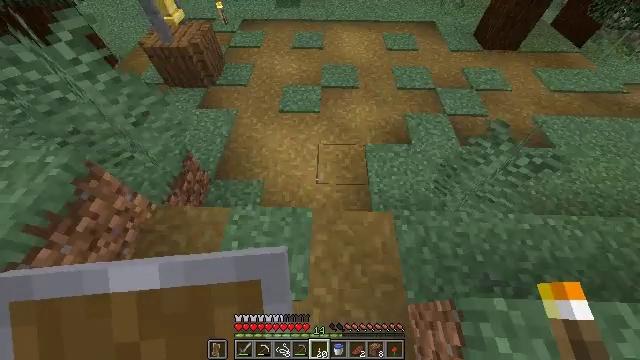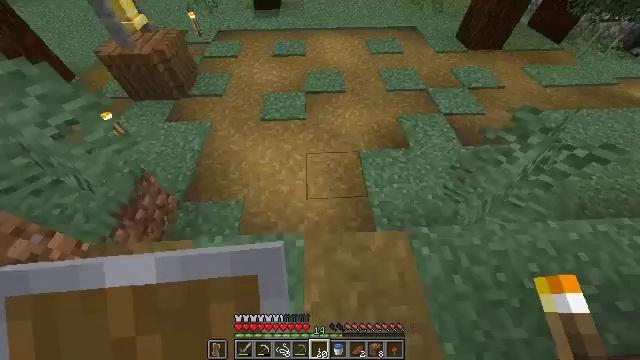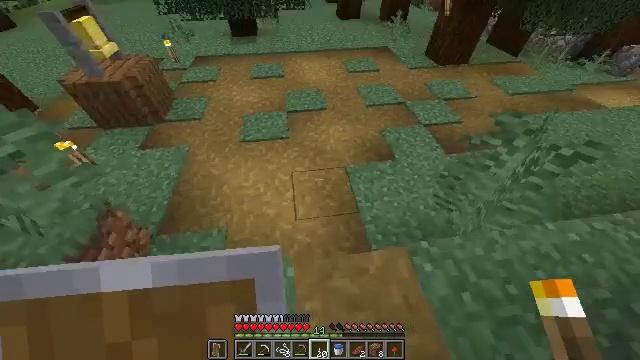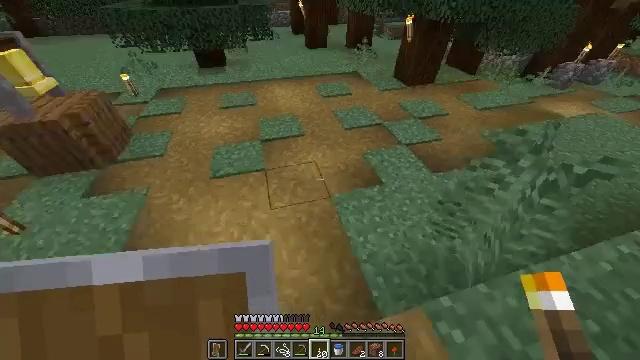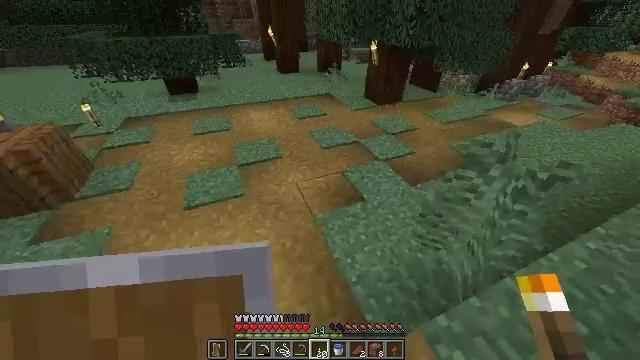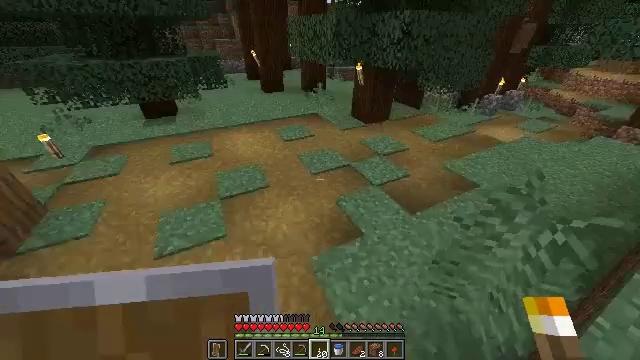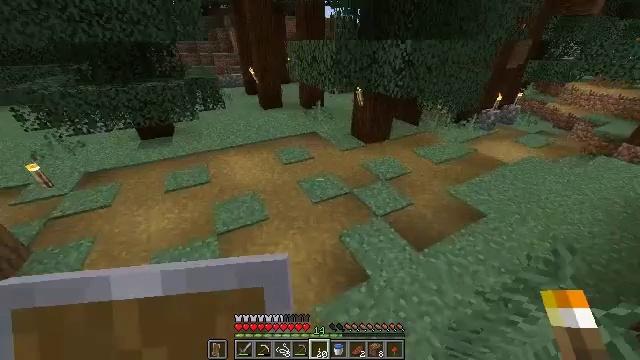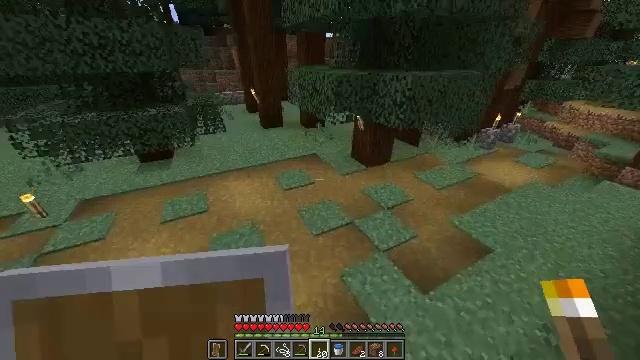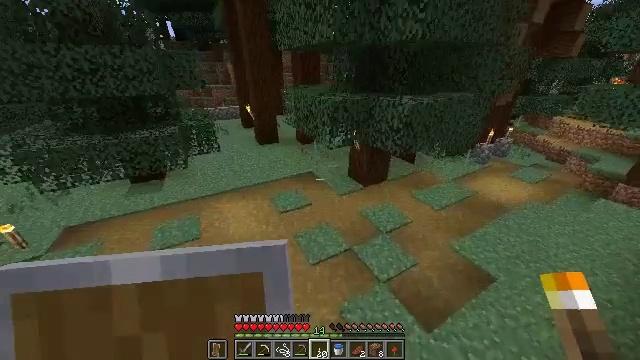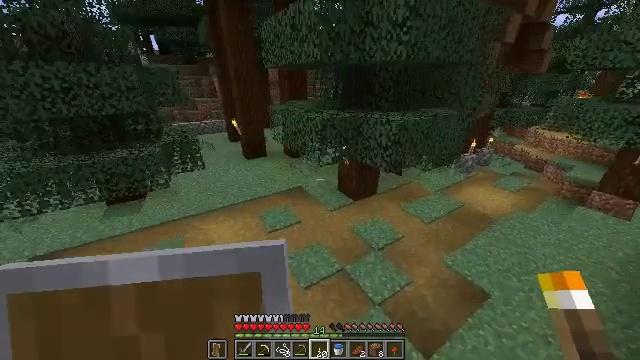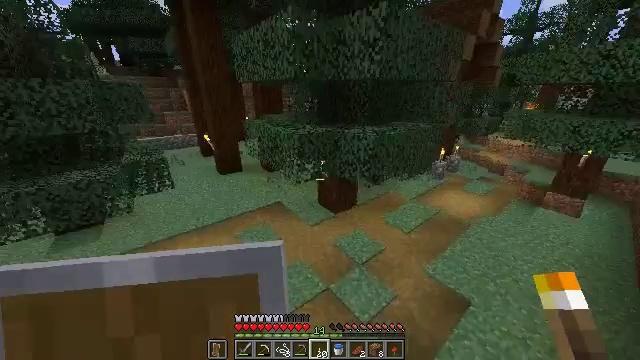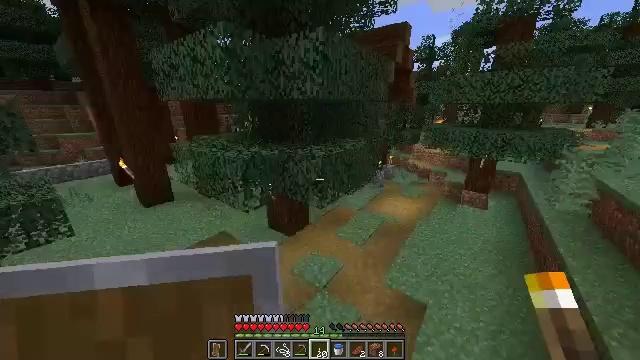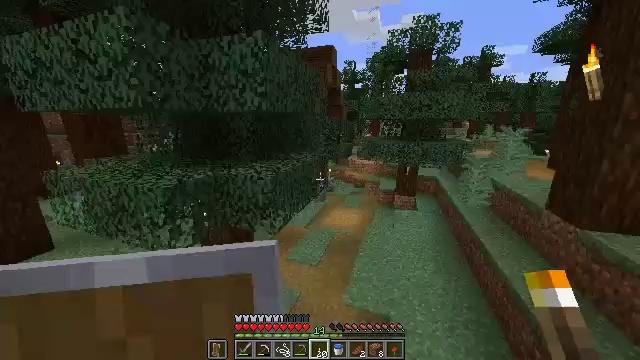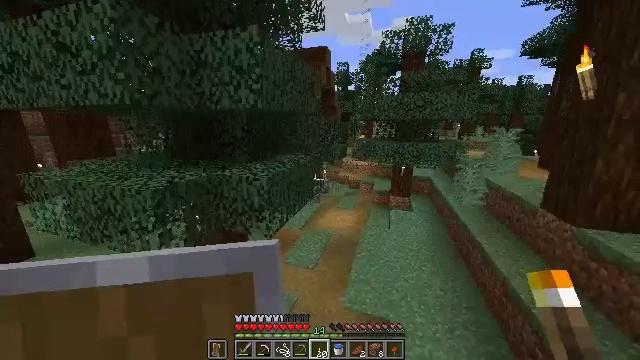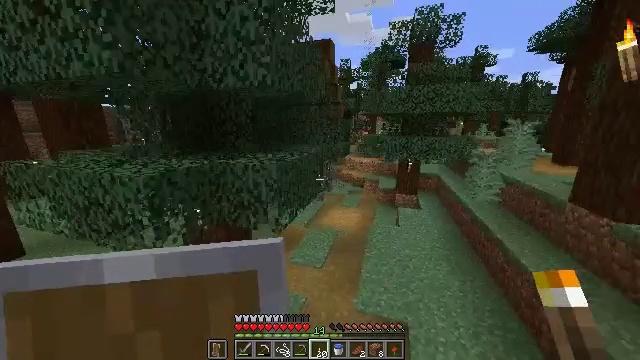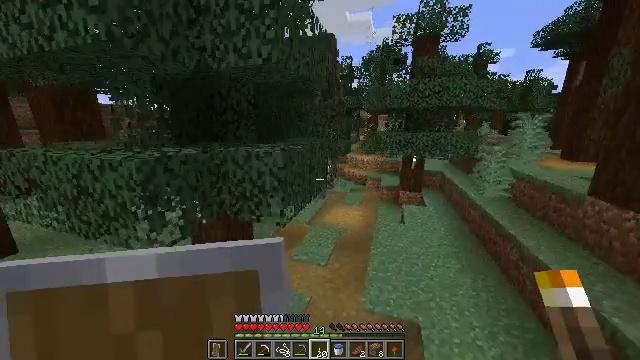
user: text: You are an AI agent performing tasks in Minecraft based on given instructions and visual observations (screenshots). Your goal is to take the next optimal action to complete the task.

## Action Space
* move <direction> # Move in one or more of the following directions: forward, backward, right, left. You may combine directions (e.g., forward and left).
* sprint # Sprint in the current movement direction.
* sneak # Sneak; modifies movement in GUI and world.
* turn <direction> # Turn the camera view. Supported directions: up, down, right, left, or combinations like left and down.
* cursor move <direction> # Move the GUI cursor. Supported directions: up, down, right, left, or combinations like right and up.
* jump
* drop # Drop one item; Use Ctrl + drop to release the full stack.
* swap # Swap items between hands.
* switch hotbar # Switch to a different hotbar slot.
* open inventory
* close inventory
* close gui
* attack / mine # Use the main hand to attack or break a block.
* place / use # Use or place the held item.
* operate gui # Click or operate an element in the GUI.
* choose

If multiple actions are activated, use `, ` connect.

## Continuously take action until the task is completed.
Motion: motion action
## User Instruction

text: Use blue dye and wool to craft blue wool.
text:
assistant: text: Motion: move forward, turn right and up
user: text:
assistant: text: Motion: move forward, turn right and up
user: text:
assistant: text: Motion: move forward, turn right and up
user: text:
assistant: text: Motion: move forward, turn right and up
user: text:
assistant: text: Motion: move forward, turn right and up
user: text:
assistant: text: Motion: move forward, turn up, jump
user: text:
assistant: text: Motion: move forward, turn up, jump
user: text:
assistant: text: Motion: move forward, turn right and up, jump
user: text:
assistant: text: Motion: move forward, turn right and up
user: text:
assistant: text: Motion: move forward, turn right and up
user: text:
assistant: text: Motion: move forward, turn right and up
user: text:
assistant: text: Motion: move forward, turn right and up
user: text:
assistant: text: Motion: move forward, turn right
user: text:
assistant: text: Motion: move forward
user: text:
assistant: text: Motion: move forward
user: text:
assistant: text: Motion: move forward, turn right and up
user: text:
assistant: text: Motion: move forward, turn right and up
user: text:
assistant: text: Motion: move forward, sprint, turn right
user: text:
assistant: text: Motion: move forward, sprint, turn right
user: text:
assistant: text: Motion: move forward, sprint
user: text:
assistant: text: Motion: move forward, sprint
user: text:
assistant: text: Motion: move forward, sprint
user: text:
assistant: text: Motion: move forward, sprint
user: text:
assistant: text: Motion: move forward, sprint
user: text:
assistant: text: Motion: move forward, turn right
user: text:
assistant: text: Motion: move forward, turn right and up
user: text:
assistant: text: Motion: move forward
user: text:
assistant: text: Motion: move forward
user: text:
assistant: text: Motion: move forward
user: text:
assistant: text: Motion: move forward